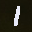
Label: 1